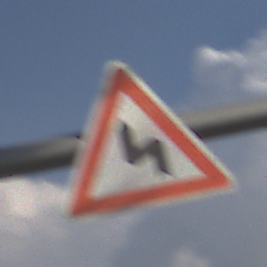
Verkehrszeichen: DoppelkurveZunaechstLinks
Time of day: MorningAfternoon
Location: Outdoor (Nature)
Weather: PartlyCloudy
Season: NotSpecified
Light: Natural